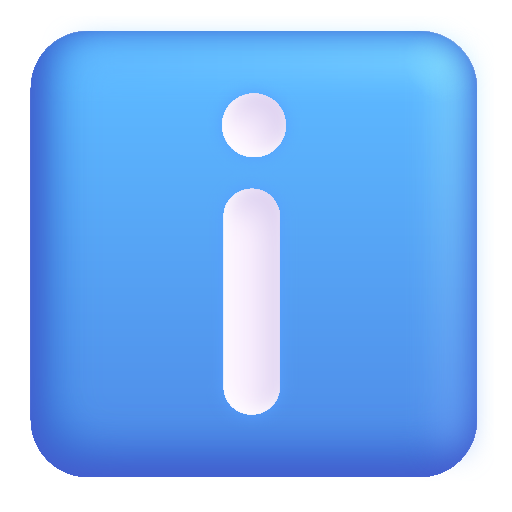
information color